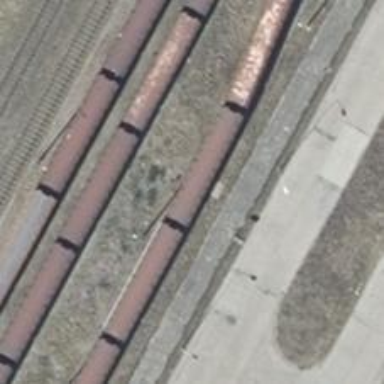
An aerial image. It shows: Railway switch.